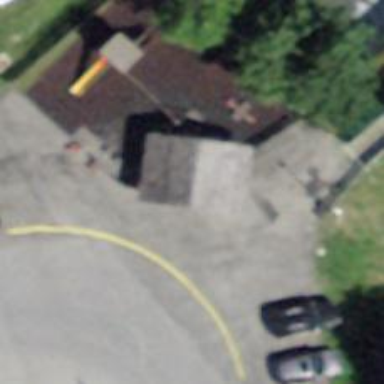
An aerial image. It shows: Bus stop with shelter. It is platform for public transport.